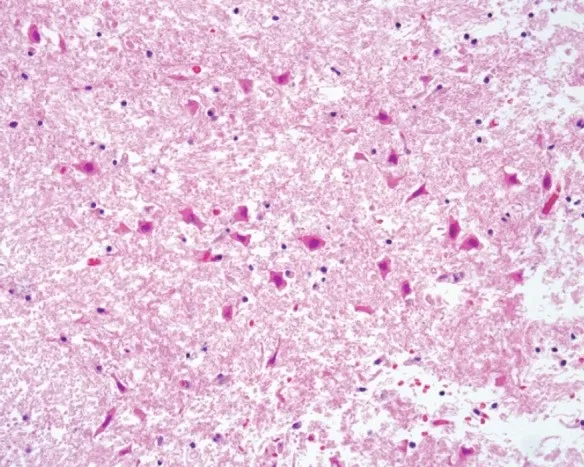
The cerebral parenchyma showed red neurons typically observed in early ischaemic damage (20x original magnification HE staining).
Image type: pathology (h&e)